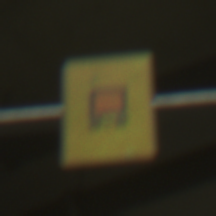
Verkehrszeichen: KennzeichnungspflichtigeFahrzeugeGefaehrlicheGueterOhnePfeilsymbol
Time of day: NotSpecified
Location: Indoor (Special)
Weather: NotSpecified
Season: NotSpecified
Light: Artificial